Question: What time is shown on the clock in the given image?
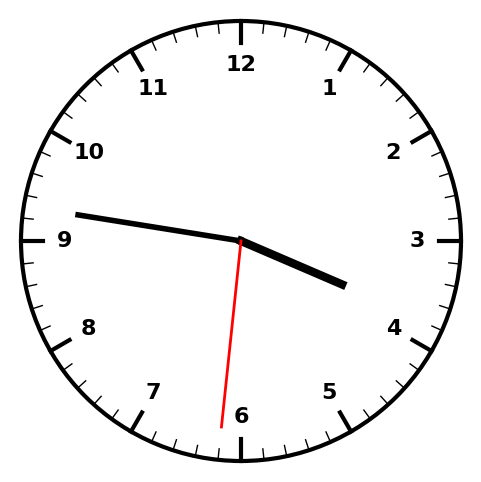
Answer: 03:46:31